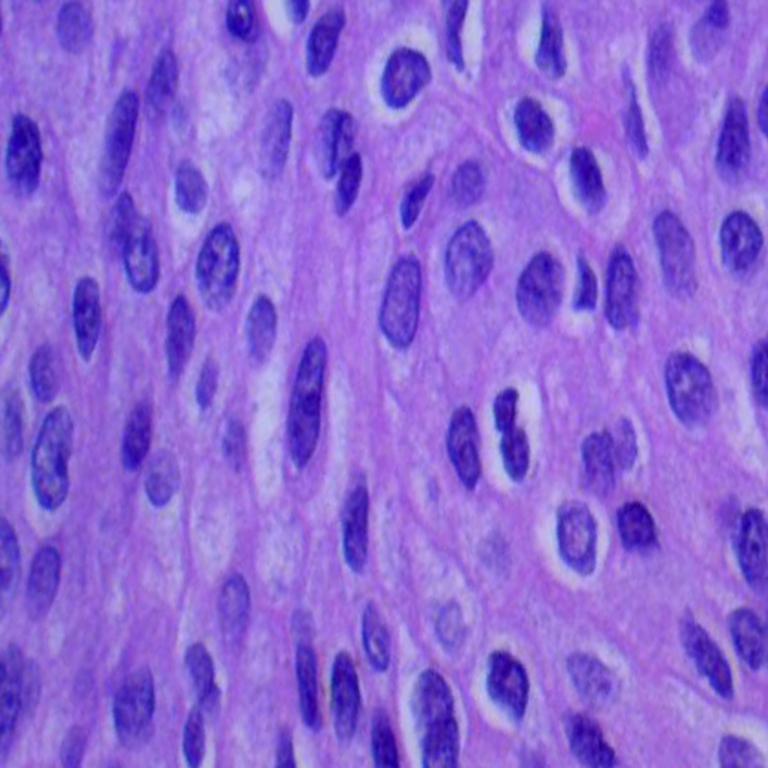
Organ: lung
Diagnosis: squamous carcinomas